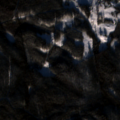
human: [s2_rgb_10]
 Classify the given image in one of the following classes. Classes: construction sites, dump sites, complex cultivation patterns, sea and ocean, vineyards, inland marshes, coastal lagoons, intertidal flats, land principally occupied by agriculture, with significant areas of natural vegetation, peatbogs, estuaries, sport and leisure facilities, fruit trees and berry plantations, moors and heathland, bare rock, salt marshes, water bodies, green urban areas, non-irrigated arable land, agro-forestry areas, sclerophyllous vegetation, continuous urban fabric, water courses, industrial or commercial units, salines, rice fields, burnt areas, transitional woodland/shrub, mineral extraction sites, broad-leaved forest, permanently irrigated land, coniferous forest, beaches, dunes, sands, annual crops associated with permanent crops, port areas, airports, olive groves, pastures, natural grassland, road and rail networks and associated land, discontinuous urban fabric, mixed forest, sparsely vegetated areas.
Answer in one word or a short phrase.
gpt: coniferous forest